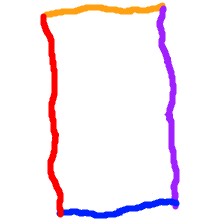
Shape: rectangle